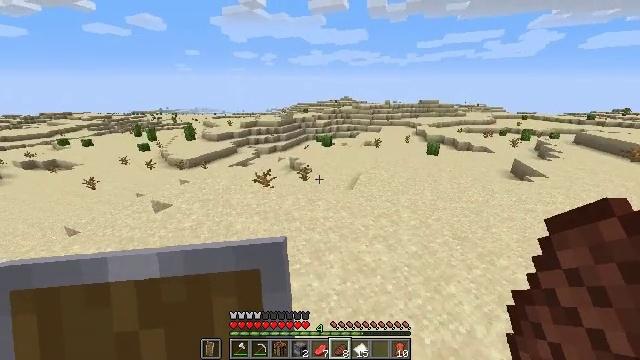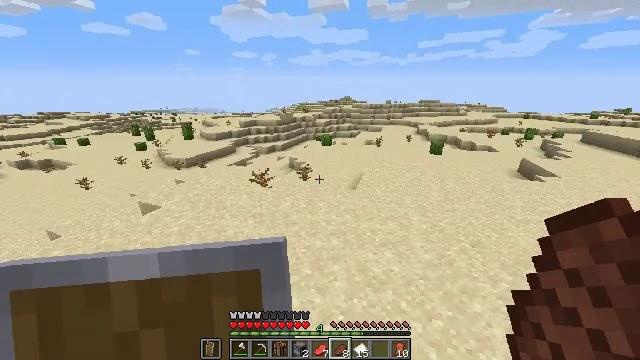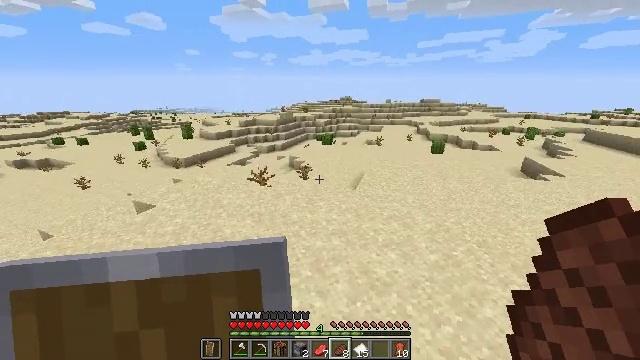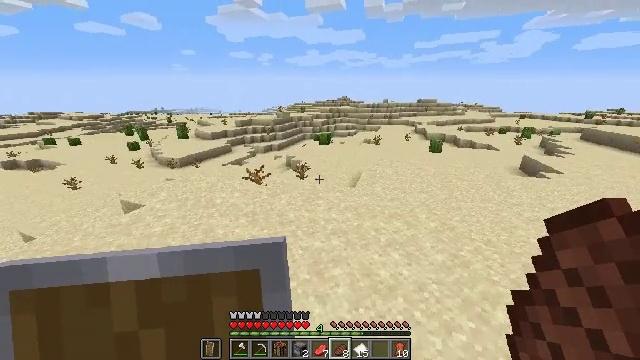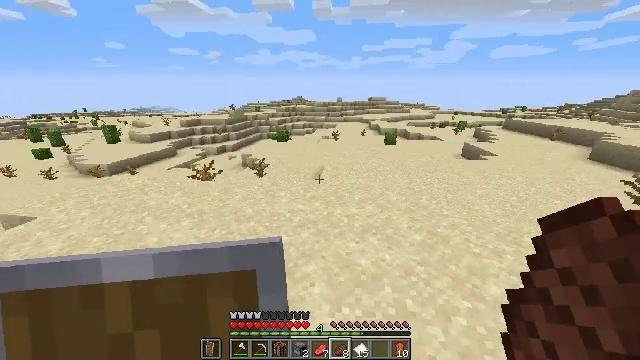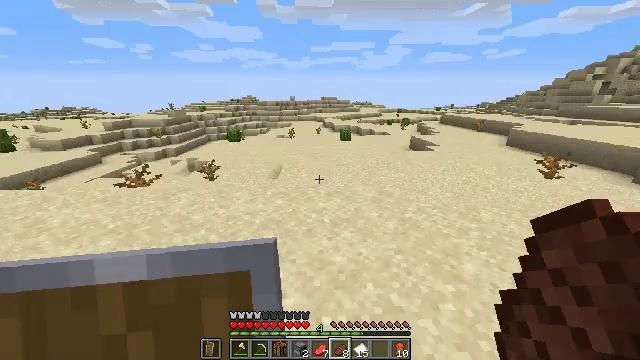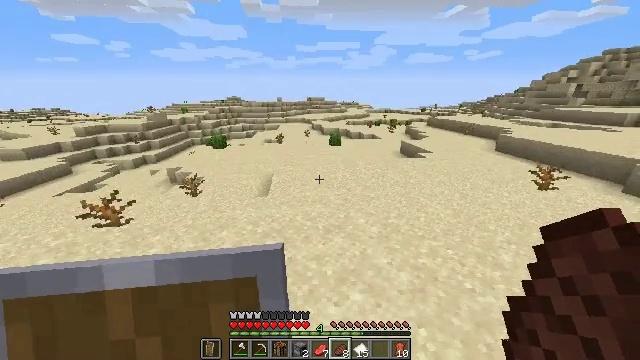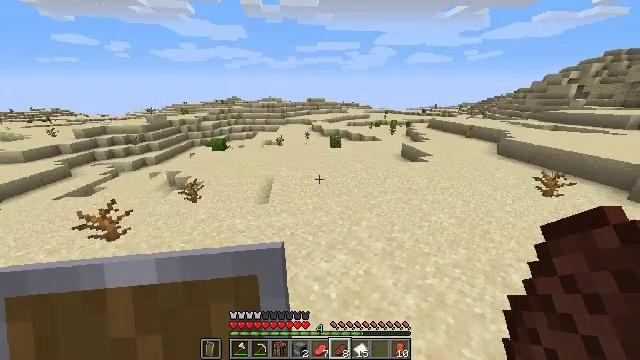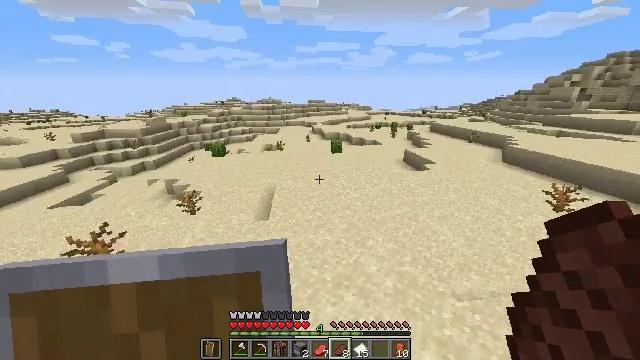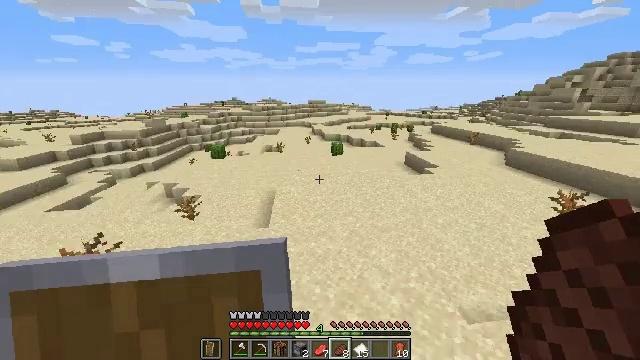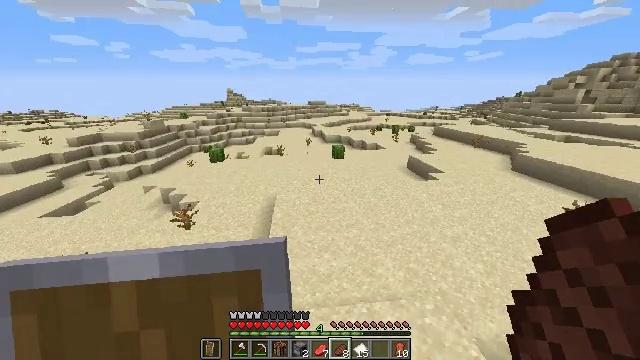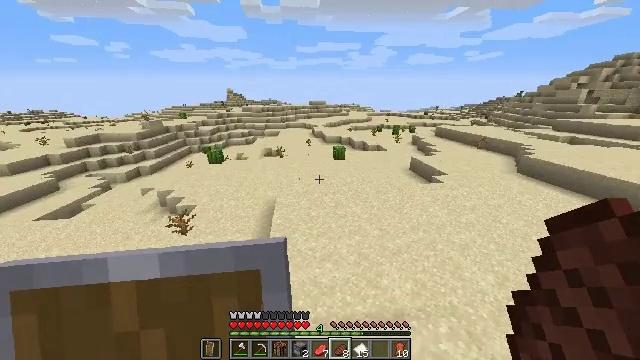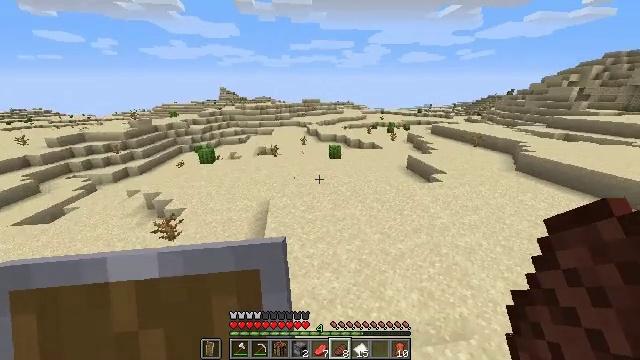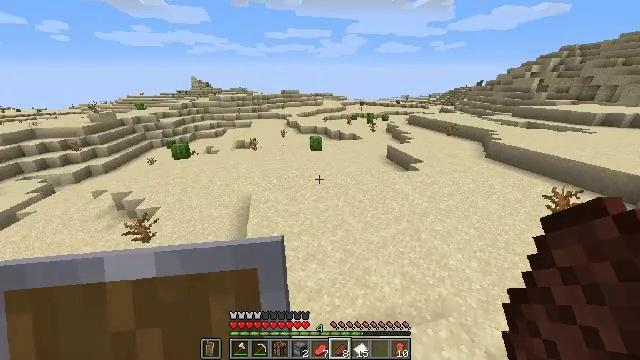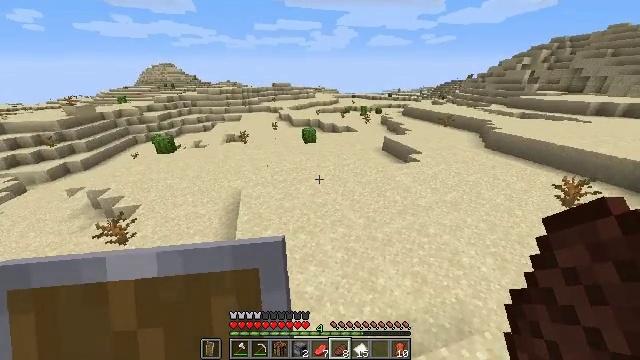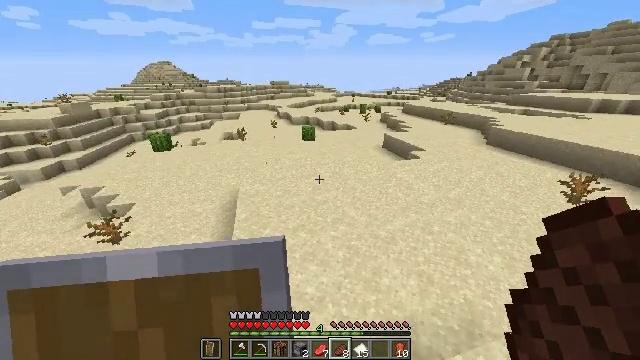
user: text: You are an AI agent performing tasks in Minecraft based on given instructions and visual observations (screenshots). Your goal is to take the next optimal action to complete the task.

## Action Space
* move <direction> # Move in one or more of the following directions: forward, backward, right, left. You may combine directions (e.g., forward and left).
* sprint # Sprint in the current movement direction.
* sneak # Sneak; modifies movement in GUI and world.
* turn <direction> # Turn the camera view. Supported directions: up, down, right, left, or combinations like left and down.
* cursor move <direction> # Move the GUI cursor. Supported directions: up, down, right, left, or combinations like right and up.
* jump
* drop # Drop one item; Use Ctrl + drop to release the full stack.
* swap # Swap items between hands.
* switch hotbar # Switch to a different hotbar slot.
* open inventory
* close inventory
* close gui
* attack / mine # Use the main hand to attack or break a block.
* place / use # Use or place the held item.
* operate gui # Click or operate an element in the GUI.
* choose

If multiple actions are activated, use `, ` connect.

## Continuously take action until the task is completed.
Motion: motion action
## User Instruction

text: Left click to mine the dead bush.
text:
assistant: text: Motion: move forward, sprint, jump
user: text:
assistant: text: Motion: move forward, sprint, jump
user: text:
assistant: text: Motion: move forward, sprint, jump
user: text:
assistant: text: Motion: move forward, sprint, turn right, jump
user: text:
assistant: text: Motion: move forward, sprint, turn right, jump
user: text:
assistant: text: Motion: move forward, sprint, turn right, jump
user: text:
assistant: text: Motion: move forward, sprint, jump
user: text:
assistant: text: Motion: move forward, sprint, jump
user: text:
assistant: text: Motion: move forward, sprint, jump
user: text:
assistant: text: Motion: move forward, sprint, jump
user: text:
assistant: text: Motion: move forward, sprint, jump
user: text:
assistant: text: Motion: move forward, sprint, turn right, jump
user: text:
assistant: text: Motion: move forward, sprint, turn right and down, jump
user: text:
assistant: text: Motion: move forward, sprint, turn right and down, jump
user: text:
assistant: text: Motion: move forward, sprint, jump
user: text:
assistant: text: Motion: move forward, sprint, jump
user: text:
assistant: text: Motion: move forward, sprint, jump
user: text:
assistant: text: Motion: move forward, sprint, jump
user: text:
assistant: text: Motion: move forward, sprint, jump
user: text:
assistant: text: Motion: move forward, sprint, jump
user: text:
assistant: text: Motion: move forward, sprint, jump
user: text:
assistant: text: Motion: move forward, sprint, jump
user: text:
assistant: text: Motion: move forward, sprint, jump
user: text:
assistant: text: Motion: move forward, sprint, jump
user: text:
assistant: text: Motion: move forward, sprint, jump
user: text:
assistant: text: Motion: move forward, sprint, jump
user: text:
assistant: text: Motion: move forward, sprint, turn left and down, jump
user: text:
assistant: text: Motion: move forward, sprint, turn left and down, jump
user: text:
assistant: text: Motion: move forward, sprint, turn left, jump
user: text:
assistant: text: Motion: move forward, sprint, turn left, jump